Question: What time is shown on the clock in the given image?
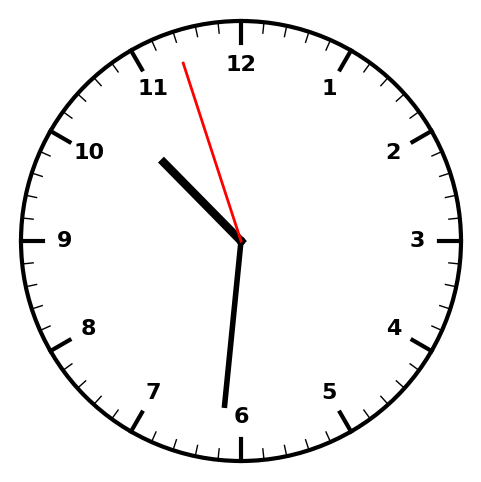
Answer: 10:30:57